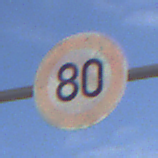
Verkehrszeichen: Geschwindigkeit80
Umgebung: Outdoor, Nature
Tageszeit: Midday
Wetter: PartlyCloudy
Licht: Natural
Jahreszeit: NotSpecified
Kontrast: MediumContrast